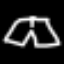
Label: pants